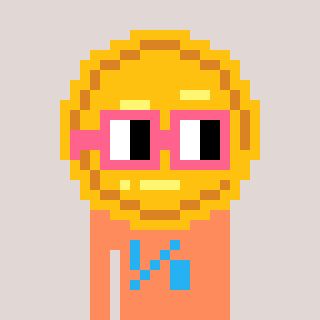
a pixel art character with square pink glasses, a medal-shaped head and a peachy-colored body on a warm background